Question: The image is attached below. Basically it is the popular photo editing app Snapseed. When you touch drag on an image that is being edited a table like view animates in to visibility on top of the image with its options as seen below in the image. The neatest part is that it vanishes on removing the finger from the screen and you perform the selection from one of the 5 options below in that table like view by continuing to touch drag in the upward or downward direction immediately after touch dragging on the image to make the menu appear. Once selection is made, it passes back the selection to the parent and vanishes. Any ideas on how this might have been done?

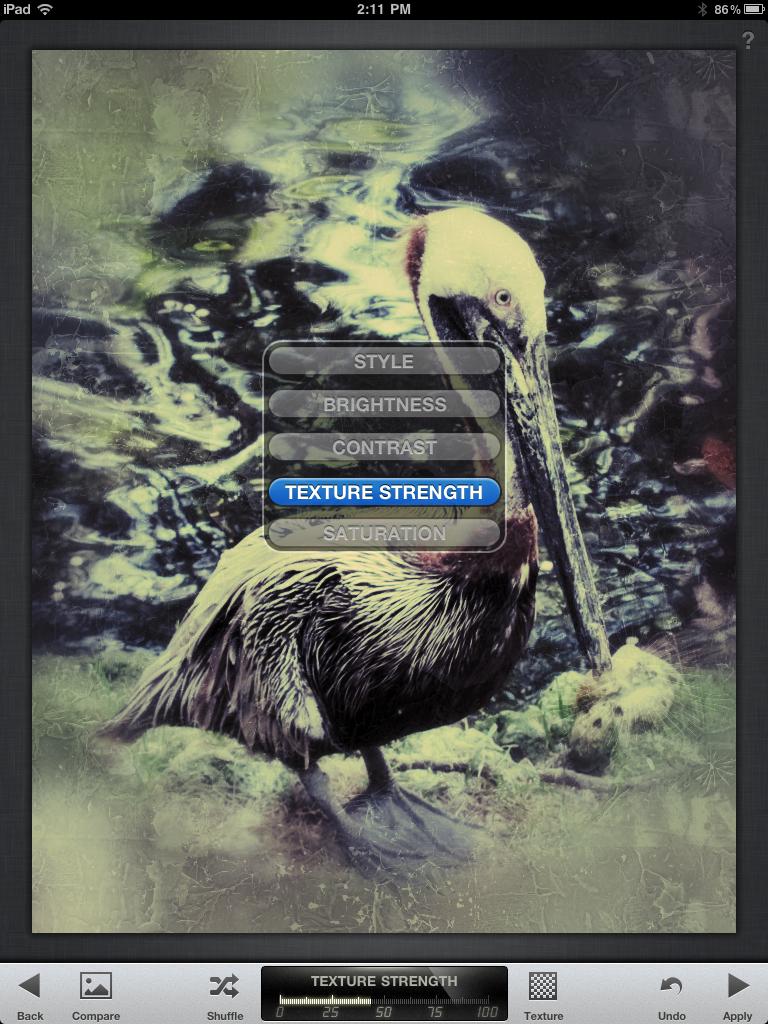
Answer: The view with the buttons is probably hidden until the view with the image detects a touch, whereupon it executes the method, which is part of the UIResponder class. Most views subclass UIResponder, so this is a built-in method, along with . When touchesEnded:withEvent: executes, the button view is dismissed. (It either hides immediately or it animates the alpha value until is disappears.)
---
More info
Here is some code from the kal Calendar by Keith Lazuka. This code looks at the position where the touch ended to determine what "tile" on the calendar is hit. I suppose the same thing could be used here to determine which "button" is selected in your example.
'''
- (void)touchesBegan:(NSSet *)touches withEvent:(UIEvent *)event
{
[self receivedTouches:touches withEvent:event];
}
- (void)touchesMoved:(NSSet *)touches withEvent:(UIEvent *)event
{
[self receivedTouches:touches withEvent:event];
}
- (void)touchesEnded:(NSSet *)touches withEvent:(UIEvent *)event
{
UITouch *touch = [touches anyObject];
CGPoint location = [touch locationInView:self];
UIView *hitView = [self hitTest:location withEvent:event];
//[self receivedTouches:touches withEvent:event];
if ([hitView isKindOfClass:[KalTileView class]]) {
KalTileView *tile = (KalTileView*)hitView;
if (tile.belongsToAdjacentMonth) {
if ([tile.date compare:[KalDate dateFromNSDate:logic.baseDate]] == NSOrderedDescending) {
[delegate showFollowingMonth];
} else {
[delegate showPreviousMonth];
}
self.selectedTile = [frontMonthView tileForDate:tile.date];
} else {
//self.selectedTile = tile;
}
}
self.highlightedTile = nil;
}
'''
The key to this is in the first three lines of code in the touchesEnded method.
hitTest:withEvent: is an instance method of UIView that tells you which view was hit when the touchesEnded event fires, based on the point location where the touches ended occurs.
As you can see in this example code, it does return a UIView instance (or something subclassing UIView). Once you know which view was identified, to code can be written to take the desired action.